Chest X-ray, PA view. Patient: 54 years old, sex F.
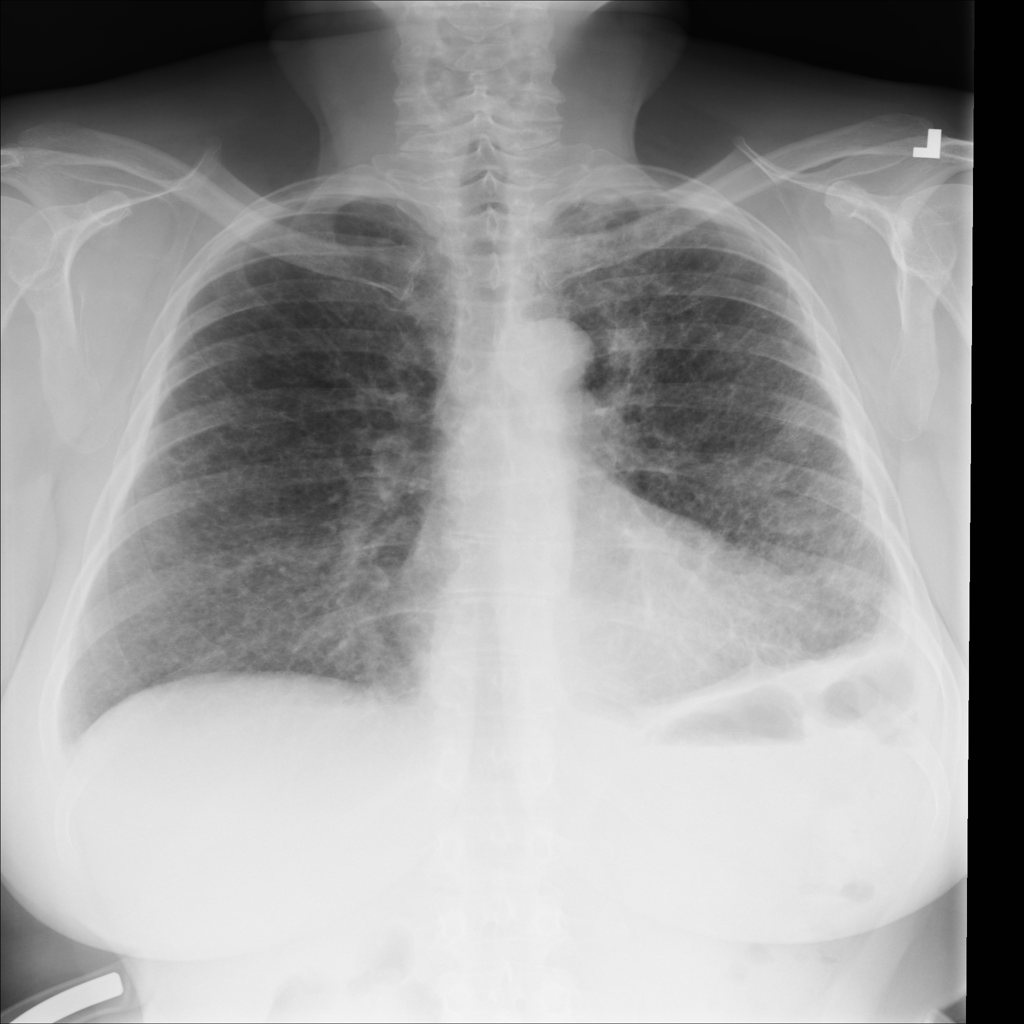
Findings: No Finding